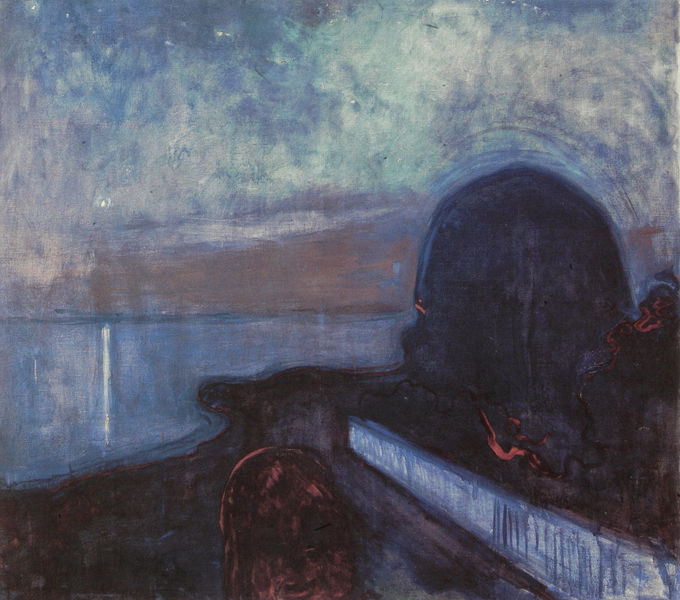
Titel: Sternennacht
Künstler: Edvard Munch
Standort: Wuppertal
Institution: Von der Heydt-Museum
Schlagwörter: baum, berg, blau, dunkel, himmel, kopf, meer, schatten, wasser, weiß, wolken, bäume, impressionismus, landschaft, menschen, sand, see, ufer, abend, braun, frau, grau, hell, licht, nacht, schwarz, strasse, rot, weg, wolke, zaun, beige, expressionismus, alt, wand, mensch, trauer, dämmerung, ferne, horizont, hügel, spiegelung, weite, gewässer, sonne, dunkelheit, rosa, rund, hellblau, küste, strand, umrisse, düster, perspektive, moderne, zug, mauer, formen, nebel, sonnenuntergang, wasserfarbe, figuren, dunkelblau, stimmung, lichteinfall, tor, bucht, fliessend, stern, sandstrand, munch, mondschein, wolkig, strahl, halbrund, kurve, edvard munch, öffnung, chwarz, hubi, abendstern, kurvig, tunnel, spiegelun, ficken, landschaftr, spilliaert, hzimmels, partey